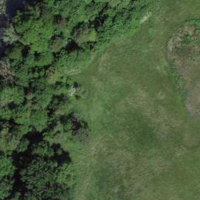
EUNIS habitat code: 24
Species observed at this site:
Pholidoptera griseoaptera
Pararge aegeria
Cygnus olor
Gonepteryx rhamni
Rubus caesius
Fraxinus excelsior
Corylus avellana
Grimmia pulvinata